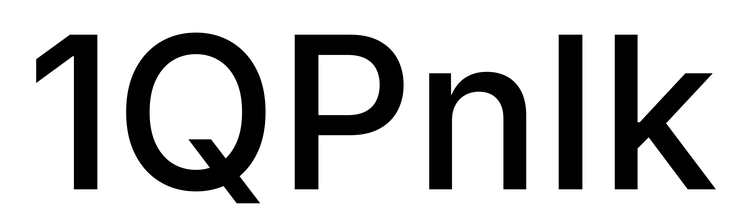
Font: Inter_Medium